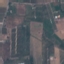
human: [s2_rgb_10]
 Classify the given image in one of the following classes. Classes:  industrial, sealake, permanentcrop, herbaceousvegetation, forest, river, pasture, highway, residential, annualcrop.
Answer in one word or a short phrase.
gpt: PermanentCrop